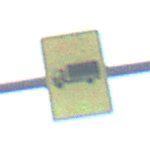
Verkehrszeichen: KFZZulaessigeGesamtmasse3Komma5TOhnePfeilsymbol
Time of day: SunriseSunset
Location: Outdoor (Beach)
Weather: PartlyCloudy
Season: NotSpecified
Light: Natural